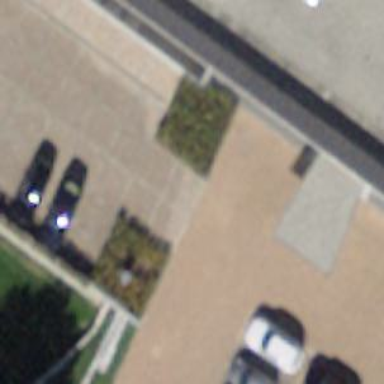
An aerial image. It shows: Charging station.